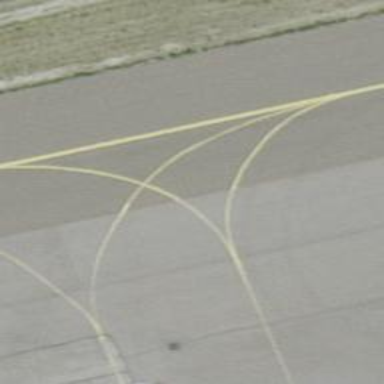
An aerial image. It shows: Image of taxiway at airport.